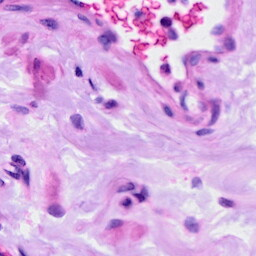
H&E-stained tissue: Ovarian